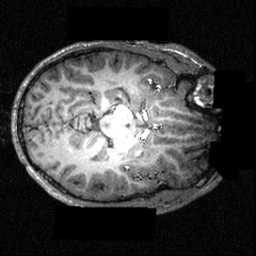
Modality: T1w
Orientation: axial
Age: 18
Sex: male
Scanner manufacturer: siemens
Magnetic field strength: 3.951 T
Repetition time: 1.5 s
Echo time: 0.00335 s